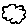
Label: cloud